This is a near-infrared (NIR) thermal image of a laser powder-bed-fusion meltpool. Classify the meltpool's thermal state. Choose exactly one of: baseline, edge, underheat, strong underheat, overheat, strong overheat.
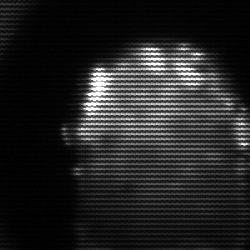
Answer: baseline